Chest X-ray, PA view. Patient: 43 years old, sex M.
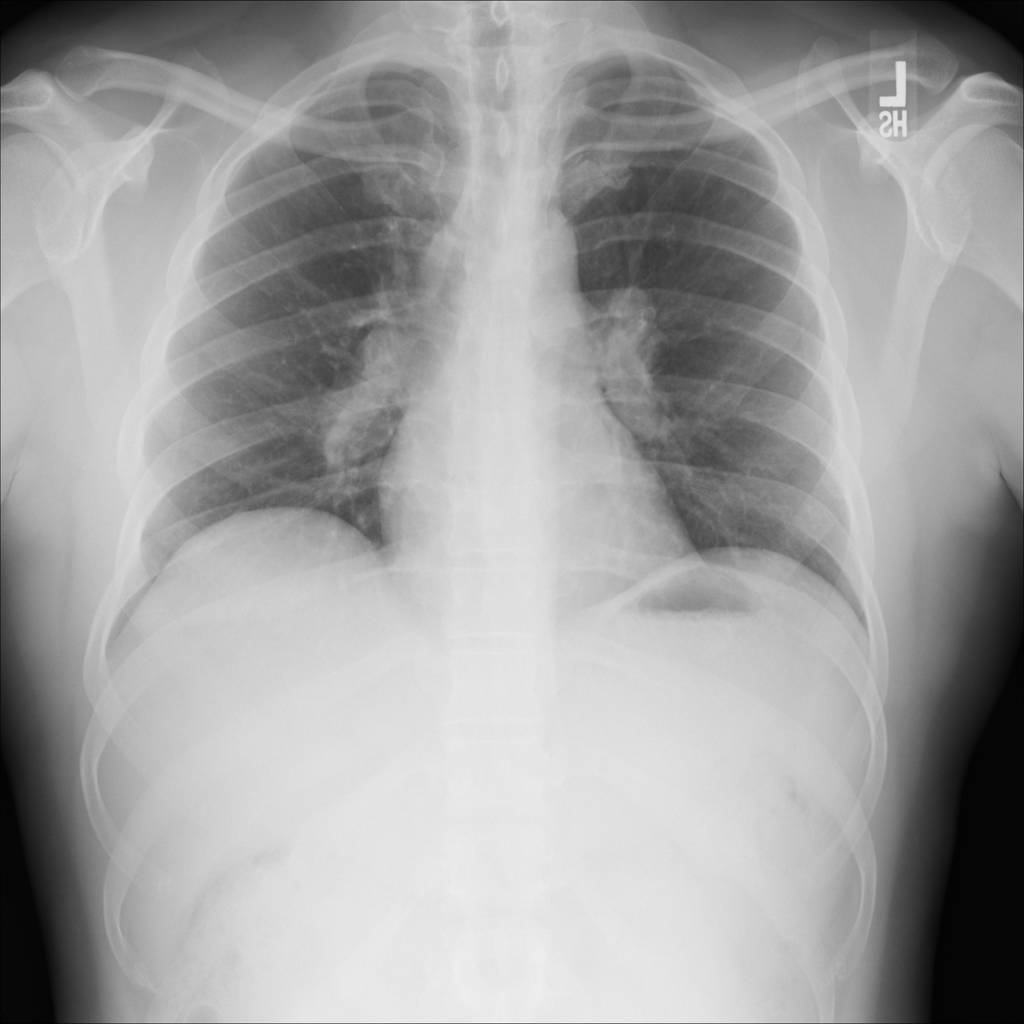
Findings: No Finding